Question: I have a grid and want to use a combobox as a grid cell editor. The value of the editor combobox should depend on multiple fields in my data record, so I am trying to set the value of the combobox in the grid's 'beforeEdit' listener, like so:
'''
beforeEdit: function (editor, e, options) {
var field = e.field;
var combo = e.grid.columns[e.colIdx].getEditor(e.record);
var force = e.record.get('forced');
switch (force) {
case 'Y':
combo.setValue("Force active");
break;
case 'N':
combo.setValue("Force inactive");
break;
default:
combo.setValue("Default");
break;
}
}
'''
My combobox is defined like so, so it contains each of the possible options shown in my 'beforeEdit' handler:
'''
editor: {
xtype: 'combobox',
forceSelection: true,
editable: false,
triggerAction: 'all',
allowBlank: false,
store: [ 'Default', 'Force active', 'Force inactive' ]
}
'''
My problem is that though the correct entry is selected in the dropdown, the text portion of the combobox remains empty.

How can I convince the editor combobox to also display the value in the textbox portion of the combo?
Here's a sencha fiddle with a scratchpad for this: <URL>
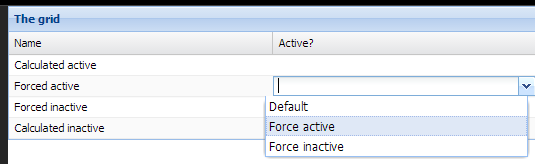
Answer: You should be able to accomplish what you're looking to do by using the emptyText config on the editor combobox component, <URL>:
'''
beforeEdit: function (editor, e, options) {
var field = e.field;
var combo = e.grid.columns[e.colIdx].getEditor(e.record);
var force = e.record.get('forced');
switch (force) {
case 'Y':
combo.setValue("Force active");
break;
case 'N':
combo.setValue("Force inactive");
break;
default:
combo.setValue("Default");
break;
}
combo.emptyText = combo.getValue();
}
'''